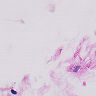
Metastatic tissue present: no